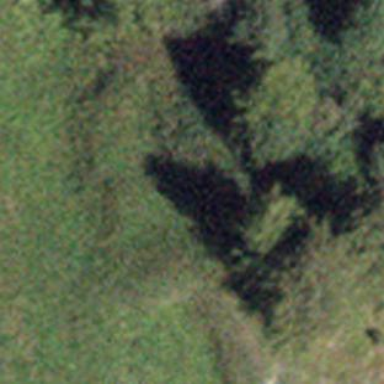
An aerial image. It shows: Forest area.